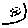
Label: moon